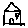
Label: house